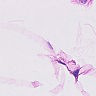
Metastatic tissue present: no